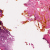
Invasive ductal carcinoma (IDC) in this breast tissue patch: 0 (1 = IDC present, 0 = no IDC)